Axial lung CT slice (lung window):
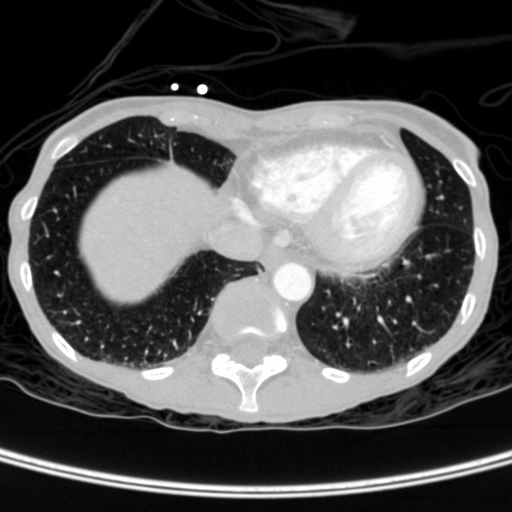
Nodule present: no